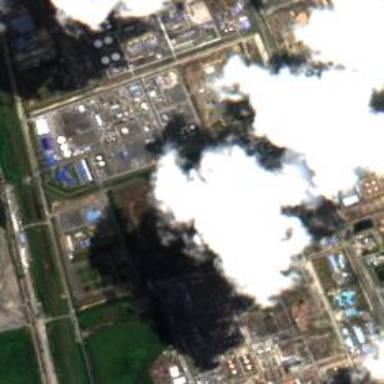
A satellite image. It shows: Industrial area with fence surrounding it. This area is refinery.